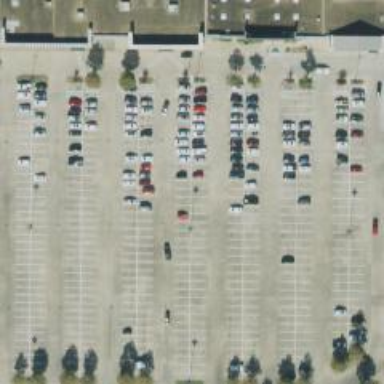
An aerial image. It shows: Parking space is available.